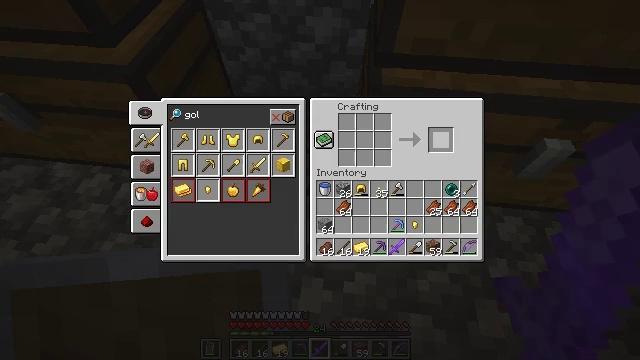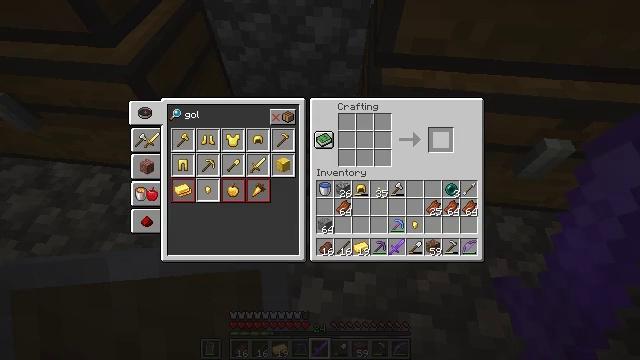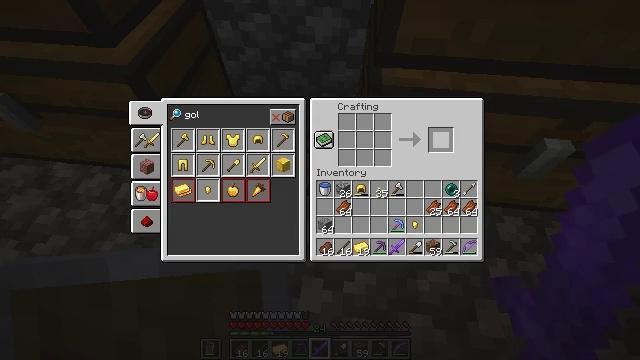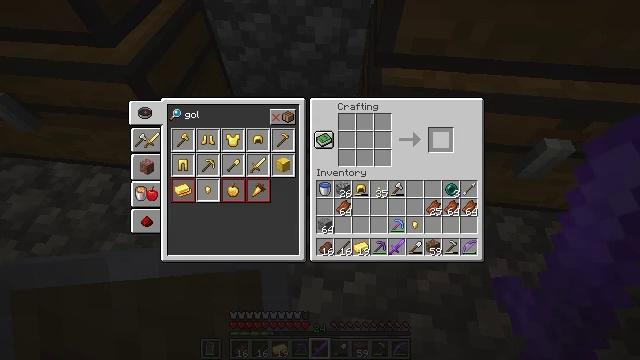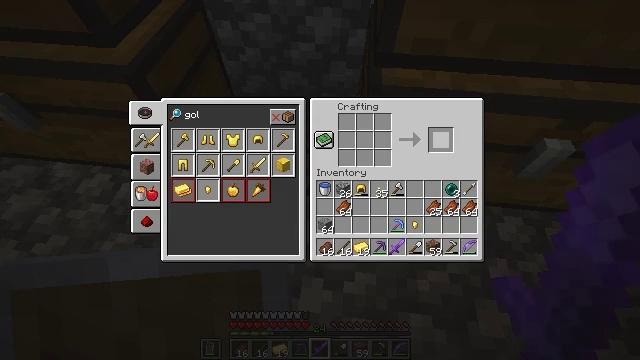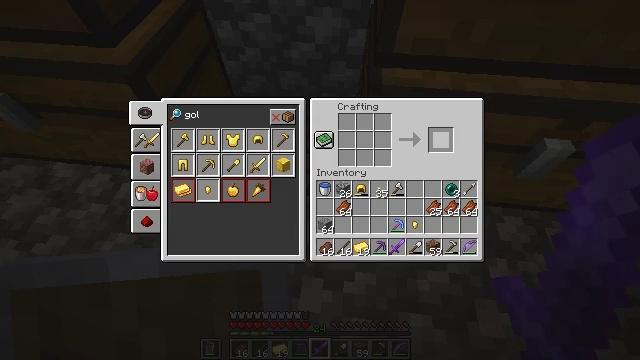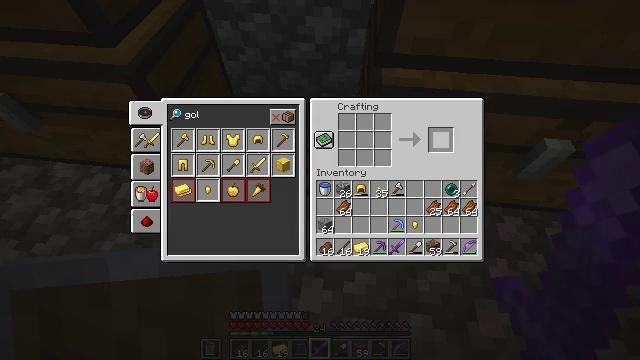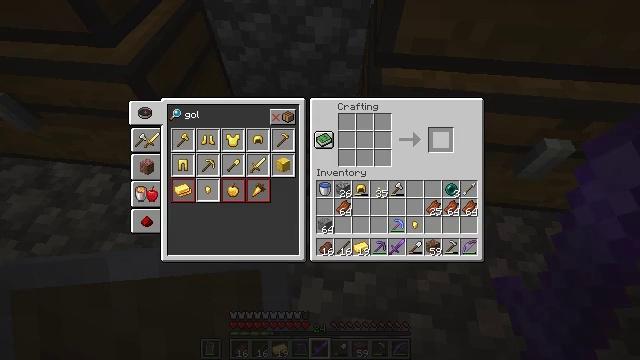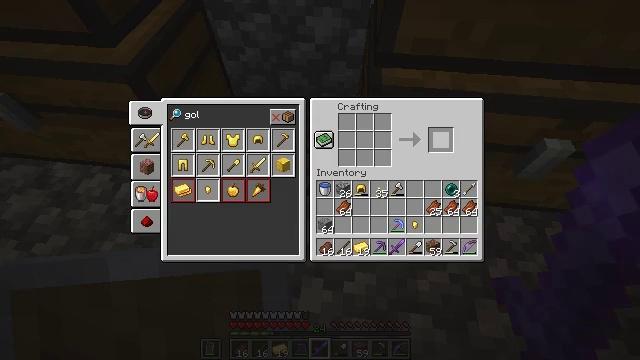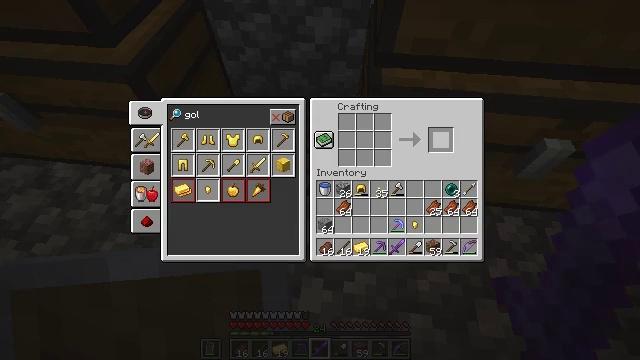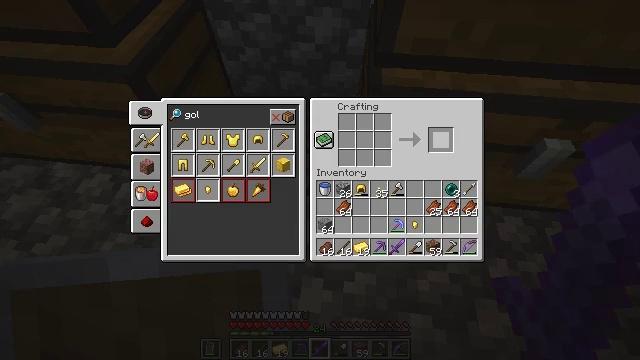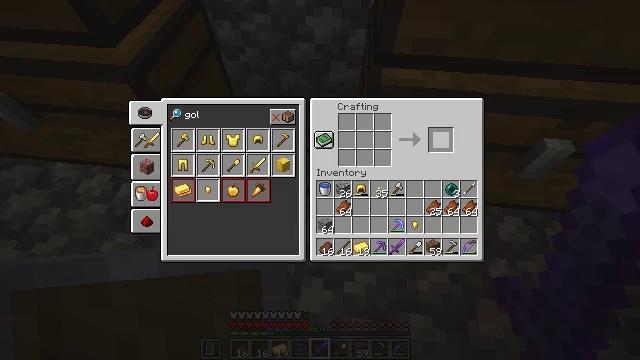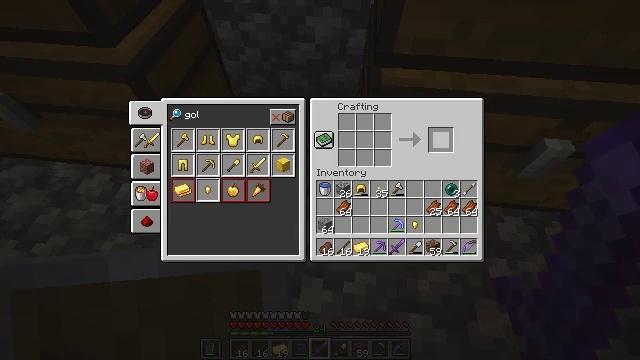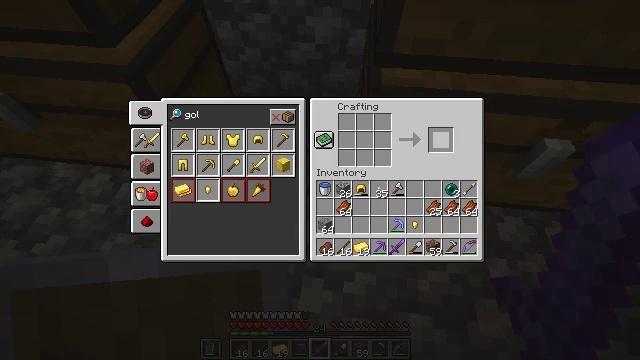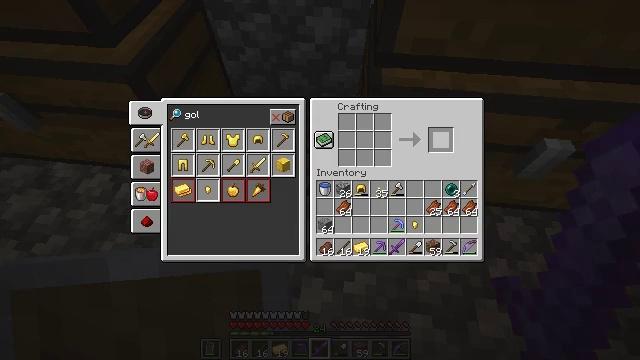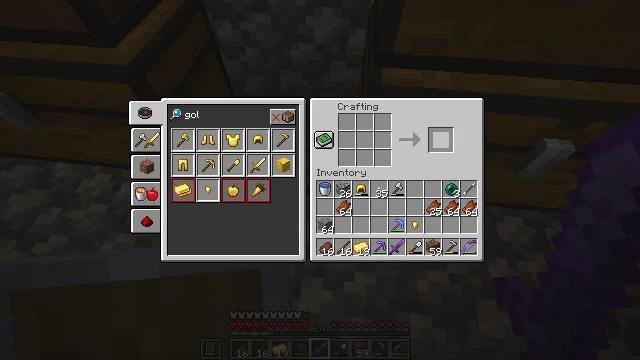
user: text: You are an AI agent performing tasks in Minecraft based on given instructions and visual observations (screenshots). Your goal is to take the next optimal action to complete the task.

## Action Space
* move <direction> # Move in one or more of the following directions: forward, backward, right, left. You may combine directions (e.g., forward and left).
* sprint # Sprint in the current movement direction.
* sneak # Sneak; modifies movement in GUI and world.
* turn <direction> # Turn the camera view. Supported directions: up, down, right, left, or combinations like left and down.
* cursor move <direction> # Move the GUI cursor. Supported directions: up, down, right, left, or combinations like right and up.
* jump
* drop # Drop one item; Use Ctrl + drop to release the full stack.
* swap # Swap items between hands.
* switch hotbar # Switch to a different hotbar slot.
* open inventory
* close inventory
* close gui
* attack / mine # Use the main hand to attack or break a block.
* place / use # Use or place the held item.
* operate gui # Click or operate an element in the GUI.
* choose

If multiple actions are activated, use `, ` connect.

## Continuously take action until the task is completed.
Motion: motion action
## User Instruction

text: Smelt ancient debris for netherite scrap and craft a netherite ingot.
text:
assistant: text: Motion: sneak
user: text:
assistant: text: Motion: sneak
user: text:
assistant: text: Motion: sneak
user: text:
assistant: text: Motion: no_op
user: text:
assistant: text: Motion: no_op
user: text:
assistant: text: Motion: no_op
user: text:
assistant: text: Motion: no_op
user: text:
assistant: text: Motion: no_op
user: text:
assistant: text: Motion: no_op
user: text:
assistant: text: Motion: no_op
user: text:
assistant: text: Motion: no_op
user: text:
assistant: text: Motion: no_op
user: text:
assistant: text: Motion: no_op
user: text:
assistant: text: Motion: no_op
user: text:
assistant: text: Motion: no_op
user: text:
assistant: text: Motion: no_op
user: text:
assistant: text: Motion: no_op
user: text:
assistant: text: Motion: no_op
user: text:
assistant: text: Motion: no_op
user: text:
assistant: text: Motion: no_op
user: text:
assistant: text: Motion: no_op
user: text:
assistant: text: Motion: no_op
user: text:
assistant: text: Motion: no_op
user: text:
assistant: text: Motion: no_op
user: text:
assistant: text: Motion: no_op
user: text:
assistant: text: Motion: no_op
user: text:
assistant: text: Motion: no_op
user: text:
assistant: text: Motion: no_op
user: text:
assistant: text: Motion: open inventory
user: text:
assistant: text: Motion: open inventory